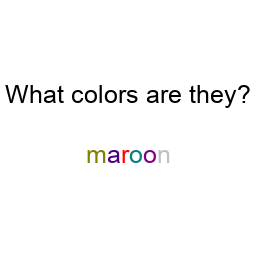
Color: olive, indigo, red, teal, purple, silver
Color name shown: maroon
Background color: white
Question text color: black